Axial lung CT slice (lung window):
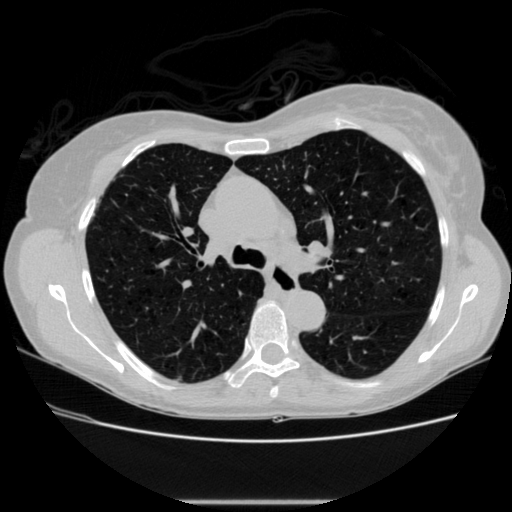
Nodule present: no